Interaction volume radius: 5 \u00c5
Interaction volume height: 20 \u00c5
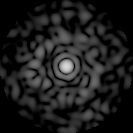
Disorder parameter: 0.8248